【题型】填空题　【知识点】函数　【难度】easy
如图, 在平面直角坐标系中, $AO = 5$, 点 $B$ 在 $x$ 轴正半轴上, $\sin \angle AOB = 0.6$, 若点 $A$ 在反比例函数
\[ y = \frac{k}{x} (k \neq 0) \]
的图象上, 则 $k$ 的值为\_\_\_\_\_\_。

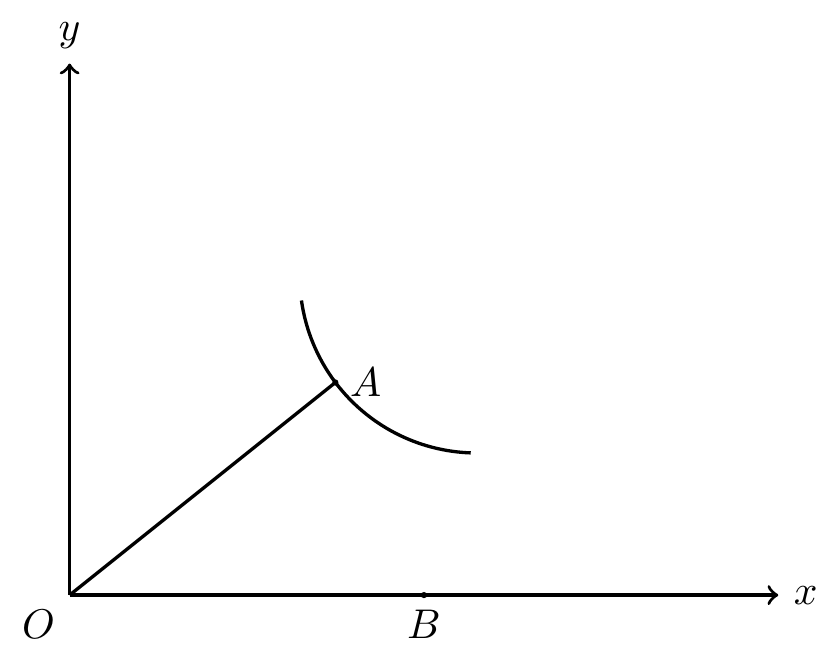
【解答】
解：过点 $A$ 作 $AH \perp x$ 轴交于点 $H$。

$\because \sin \angle AOB = 0.6 = \frac{3}{5}$, $AO = 5$,

$\therefore AH = AO \cdot \sin \angle AOB = 5 \times \frac{3}{5} = 3$,

$\therefore OH = \sqrt{AO^2 - AH^2} = \sqrt{25 - 9} = 4$,

$\therefore$ 点 $A$ 的坐标为 $(4, 3)$,

$\because$ 点 $A$ 在反比例函数 $y = \frac{k}{x}$ 的图象上,

$\therefore k = 4 \times 3 = 12$。

故答案为：$12$。
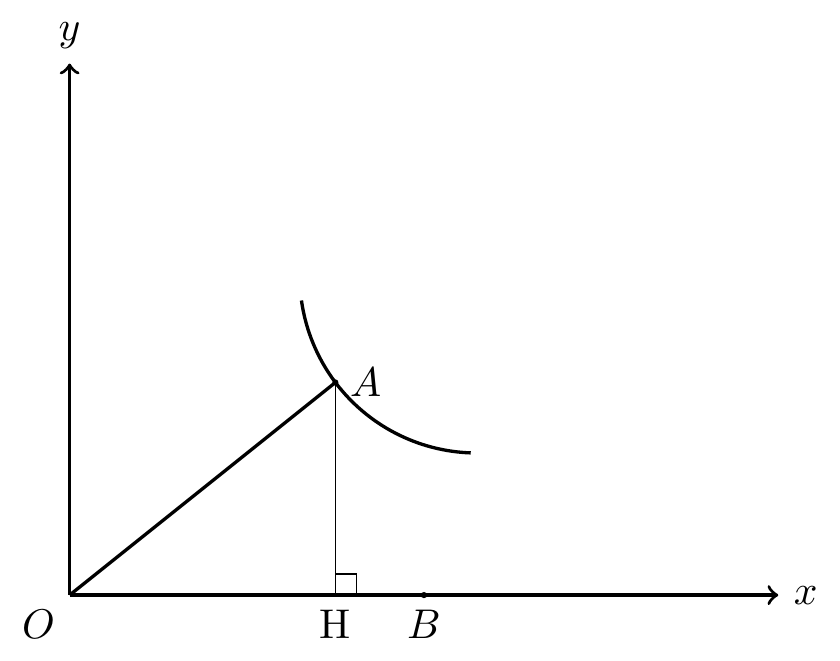